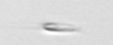
Label: flagellate_morphotype3